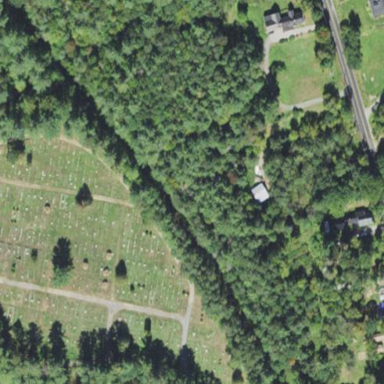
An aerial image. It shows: Cemetery.